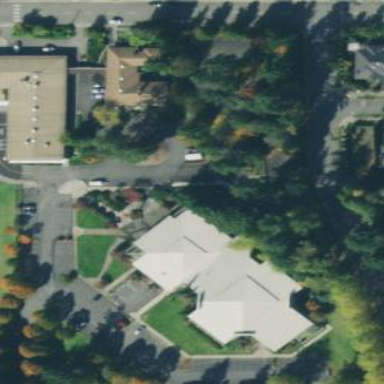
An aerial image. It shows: Beautiful church building.